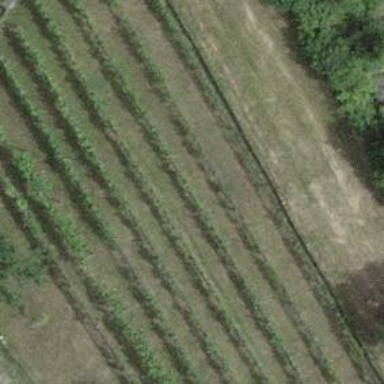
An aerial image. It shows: Vineyard where grapes are grown.